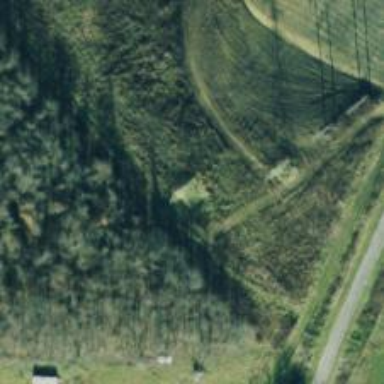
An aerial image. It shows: Lattice structure tower used for power distribution.